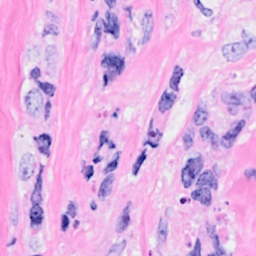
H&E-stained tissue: Breast